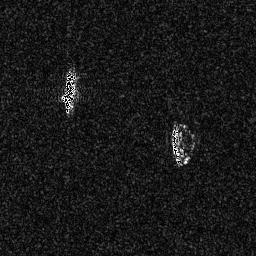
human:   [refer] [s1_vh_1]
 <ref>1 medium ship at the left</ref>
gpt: <box>[[23, 26, 30, 44, 0]]</box>